Question: How to get the url of a gmap that was designed by entering circles, polygons and rectangles, as the image, using the Drawing tools?

need to get this custom map with the design and generate an image ...
to find the url I create a Static Map and make the image, with the code below
'''
this.showImage = function () {
var url = "http://maps.googleapis.com/maps/api/staticmap?center=" + map.center + "&zoom=" + map.zoom + "&size=800x600&sensor=false"
var div = document.getElementById('mapImg');
var img = document.createElement('img');
img.src = url;
div.appendChild(img);}
'''
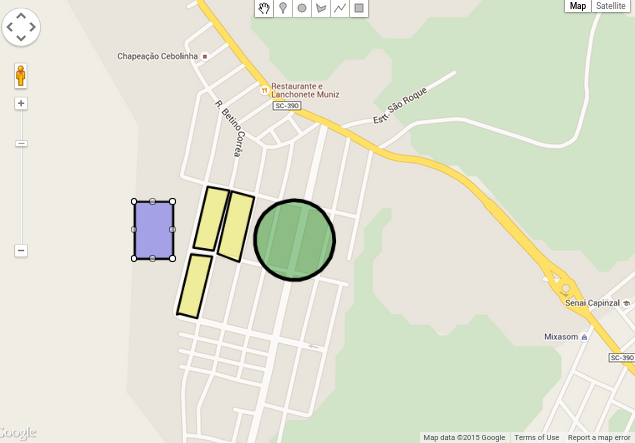
Answer: What needs to be done is to translate the various objects from the DrawingManager to paths (or markers) that can be rendered on a <URL>.
Below is a start at a DrawingManager to Static Map tool. It uses an approximation for circles (64 points), that can be adjusted. It is a proof of concept, not a complete application.
the Static Maps has a maximum URL size, if too many objects are added it will fail. This code doesn't make any attempt to check the length.
<URL>
'''
function createStaticMap() {
var fillC, strokeC, weight, path;
var staticMap = "https://maps.googleapis.com/maps/api/staticmap?size=512x512&maptype=roadmap";
for (var i = 0; i < overlays.length; i++) {
if (overlays[i].type == google.maps.drawing.OverlayType.POLYGON || overlays[i].type == google.maps.drawing.OverlayType.POLYLINE) {
path = encodeURIComponent(google.maps.geometry.encoding.encodePath(overlays[i].overlay.getPath()));
if (overlays[i].type == google.maps.drawing.OverlayType.POLYGON) {
fillC = overlays[i].overlay.get("fillColor");
strokeC = overlays[i].overlay.get("strokeColor");
weight = overlays[i].overlay.get("strokeWeight");
staticMap += "&path=";
if (typeof fillC != "undefined") staticMap += "fillcolor:" + fillC.replace(/#/, "0x");
if (typeof weight != "undefined") staticMap += "%7Cweight:" + weight;
else staticMap += "%7Cweight:0";
if (typeof strokeC != "undefined") staticMap += "%7Ccolor:" + strokeC.replace(/#/, "0x");
staticMap += "%7Cenc:" + path;
} else if (overlays[i].type == google.maps.drawing.OverlayType.POLYLINE) {
fillC = overlays[i].overlay.get("fillColor");
strokeC = overlays[i].overlay.get("strokeColor");
weight = overlays[i].overlay.get("strokeWeight");
staticMap += "&path=";
if (typeof weight != "undefined") staticMap += "weight:" + weight;
else staticMap += "weight:2";
if (typeof strokeC != "undefined") staticMap += "%7Ccolor:" + strokeC.replace(/#/, "0x");
staticMap += "%7Cenc:" + path;
}
} else if (overlays[i].type == google.maps.drawing.OverlayType.MARKER) {
staticMap += "&markers=color:blue|" + overlays[i].overlay.getPosition().toUrlValue(6);
} else if (overlays[i].type == google.maps.drawing.OverlayType.RECTANGLE) {
path = [];
var north = overlays[i].overlay.getBounds().getNorthEast().lat();
var east = overlays[i].overlay.getBounds().getNorthEast().lng();
var south = overlays[i].overlay.getBounds().getSouthWest().lat();
var west = overlays[i].overlay.getBounds().getSouthWest().lng();
path.push(new google.maps.LatLng(north, east));
path.push(new google.maps.LatLng(south, east));
path.push(new google.maps.LatLng(south, west));
path.push(new google.maps.LatLng(north, west));
path.push(new google.maps.LatLng(north, east));
path = encodeURIComponent(google.maps.geometry.encoding.encodePath(path));
fillC = overlays[i].overlay.get("fillColor");
strokeC = overlays[i].overlay.get("strokeColor");
weight = overlays[i].overlay.get("strokeWeight");
staticMap += "&path=";
if (typeof fillC != "undefined") staticMap += "fillcolor:" + fillC.replace(/#/, "0x");
else staticMap += "fillcolor:blue";
if (typeof weight != "undefined") staticMap += "%7Cweight:" + weight;
if (typeof strokeC != "undefined") staticMap += "%7Ccolor:" + strokeC.replace(/#/, "0x");
staticMap += "%7Cenc:" + path;
} else if (overlays[i].type == google.maps.drawing.OverlayType.CIRCLE) {
path = drawCircle(overlays[i].overlay.getCenter(),
overlays[i].overlay.getRadius(), 1);
path = encodeURIComponent(google.maps.geometry.encoding.encodePath(path));
fillC = overlays[i].overlay.get("fillColor");
strokeC = overlays[i].overlay.get("strokeColor");
weight = overlays[i].overlay.get("strokeWeight");
staticMap += "&path=";
if (typeof fillC != "undefined") staticMap += "fillcolor:" + fillC.replace(/#/, "0x");
else staticMap += "fillcolor:blue";
if (typeof weight != "undefined") staticMap += "%7Cweight:" + weight;
if (typeof strokeC != "undefined") staticMap += "%7Ccolor:" + strokeC.replace(/#/, "0x");
staticMap += "%7Cenc:" + path;
}
}
document.getElementById('staticMap').innerHTML = staticMap;
document.getElementById('imageholder').innerHTML = "<img src='" + staticMap + "' alt='static map' / > ";
document.getElementById('urllen').innerHTML = "URL length =" + staticMap.length + " characters";
}
var geocoder;
var map;
var overlays = [];
var drawingManager;
var selectedShape;
var colors = ['#1E90FF', '#FF1493', '#32CD32', '#FF8C00', '#4B0082'];
var selectedColor;
var colorButtons = {};
function initialize() {
geocoder = new google.maps.Geocoder();
var mapOptions = {
center: new google.maps.LatLng(-27.37777, -51.592762),
zoom: 16
};
map = new google.maps.Map(document.getElementById('map-canvas'),
mapOptions);
google.maps.event.addListener(map, 'click', function(evt) {
document.getElementById('info').innerHTML = evt.latLng.toUrlValue(6);
});
var polyOptions = {
strokeWeight: 0,
fillOpacity: 0.45,
editable: true
};
drawingManager = new google.maps.drawing.DrawingManager({
drawingMode: google.maps.drawing.OverlayType.MARKER,
drawingControl: true,
drawingControlOptions: {
position: google.maps.ControlPosition.TOP_CENTER,
drawingModes: [
google.maps.drawing.OverlayType.MARKER,
google.maps.drawing.OverlayType.CIRCLE,
google.maps.drawing.OverlayType.POLYGON,
google.maps.drawing.OverlayType.POLYLINE,
google.maps.drawing.OverlayType.RECTANGLE
]
},
markerOptions: {
icon: 'http://maps.google.com/mapfiles/ms/micons/blue.png',
draggable: true
},
polylineOptions: {
editable: true
},
rectangleOptions: polyOptions,
circleOptions: polyOptions,
polygonOptions: polyOptions
});
google.maps.event.addListener(drawingManager, 'overlaycomplete', function(ovrly) {
if (ovrly.type != google.maps.drawing.OverlayType.MARKER) {
// Switch back to non-drawing mode after drawing a shape.
drawingManager.setDrawingMode(null);
// Add an event listener that selects the newly-drawn shape when the user
// mouses down on it.
var newShape = ovrly.overlay;
newShape.type = ovrly.type;
google.maps.event.addListener(newShape, 'click', function() {
setSelection(newShape);
});
setSelection(newShape);
}
overlays.push(ovrly);
});
drawingManager.setMap(map);
// Clear the current selection when the drawing mode is changed, or when the
// map is clicked.
google.maps.event.addListener(drawingManager, 'drawingmode_changed', clearSelection);
google.maps.event.addListener(map, 'click', clearSelection);
google.maps.event.addDomListener(document.getElementById('delete-button'), 'click', deleteSelectedShape);
buildColorPalette();
}
google.maps.event.addDomListener(window, 'load', initialize);
function drawCircle(point, radius, dir) {
var d2r = Math.PI / 180; // degrees to radians
var r2d = 180 / Math.PI; // radians to degrees
var earthsradius = 6371.0 * 1000.0; // meters; 6371.0 is the radius of the earth in km
var points = 64;
var start, end;
// find the raidus in lat/lon
var rlat = (radius / earthsradius) * r2d;
var rlng = rlat / Math.cos(point.lat() * d2r);
var extp = [];
if (dir == 1) {
start = 0;
end = points + 1;
} // one extra here makes sure we connect the
else {
start = points + 1;
end = 0;
}
for (var i = start;
(dir == 1 ? i < end : i > end); i = i + dir) {
var theta = Math.PI * (i / (points / 2));
ey = point.lng() + (rlng * Math.cos(theta)); // center a + radius x * cos(theta)
ex = point.lat() + (rlat * Math.sin(theta)); // center b + radius y * sin(theta)
extp.push(new google.maps.LatLng(ex, ey));
}
// alert(extp.length);
return extp;
}
function clearSelection() {
if (selectedShape) {
selectedShape.setEditable(false);
selectedShape = null;
}
}
function setSelection(shape) {
clearSelection();
selectedShape = shape;
shape.setEditable(true);
selectColor(shape.get('fillColor') || shape.get('strokeColor'));
}
function deleteSelectedShape() {
if (selectedShape) {
selectedShape.setMap(null);
}
}
function selectColor(color) {
selectedColor = color;
for (var i = 0; i < colors.length; ++i) {
var currColor = colors[i];
colorButtons[currColor].style.border = currColor == color ? '2px solid #789' : '2px solid #fff';
}
// Retrieves the current options from the drawing manager and replaces the
// stroke or fill color as appropriate.
var polylineOptions = drawingManager.get('polylineOptions');
polylineOptions.strokeColor = color;
drawingManager.set('polylineOptions', polylineOptions);
var rectangleOptions = drawingManager.get('rectangleOptions');
rectangleOptions.fillColor = color;
drawingManager.set('rectangleOptions', rectangleOptions);
var circleOptions = drawingManager.get('circleOptions');
circleOptions.fillColor = color;
drawingManager.set('circleOptions', circleOptions);
var polygonOptions = drawingManager.get('polygonOptions');
polygonOptions.fillColor = color;
drawingManager.set('polygonOptions', polygonOptions);
}
function setSelectedShapeColor(color) {
if (selectedShape) {
if (selectedShape.type == google.maps.drawing.OverlayType.POLYLINE) {
selectedShape.set('strokeColor', color);
} else {
selectedShape.set('fillColor', color);
}
}
}
function makeColorButton(color) {
var button = document.createElement('span');
button.className = 'color-button';
button.style.backgroundColor = color;
google.maps.event.addDomListener(button, 'click', function() {
selectColor(color);
setSelectedShapeColor(color);
});
return button;
}
function buildColorPalette() {
var colorPalette = document.getElementById('color-palette');
for (var i = 0; i < colors.length; ++i) {
var currColor = colors[i];
var colorButton = makeColorButton(currColor);
colorPalette.appendChild(colorButton);
colorButtons[currColor] = colorButton;
}
selectColor(colors[0]);
}
'''
'''
html,
body,
#map-canvas {
height: 100%;
width: 100%;
margin: 0px;
padding: 0px
}
#panel {
width: 200px;
font-family: Arial, sans-serif;
font-size: 13px;
float: right;
margin: 10px;
}
#color-palette {
clear: both;
}
.color-button {
width: 14px;
height: 14px;
font-size: 0;
margin: 2px;
float: left;
cursor: pointer;
}
#delete-button {
margin-top: 5px;
}
'''
'''
<script src="https://maps.googleapis.com/maps/api/js?libraries=drawing&key=AIzaSyCkUOdZ5y7hMm0yrcCQoCvLwzdM6M8s5qk"></script>
<div id="imageholder"></div>
<div id="urllen"></div>
<div id="info"></div>
<div id="panel">
<div id="color-palette"></div>
<div>
<button id="delete-button">Delete Selected Shape</button>
</div>
</div>
<input type="button" value="create Static Map" onclick="createStaticMap()" />
<div id="map-canvas" style="border: 2px solid #3872ac;"></div>
<div id="staticMap"></div>
'''